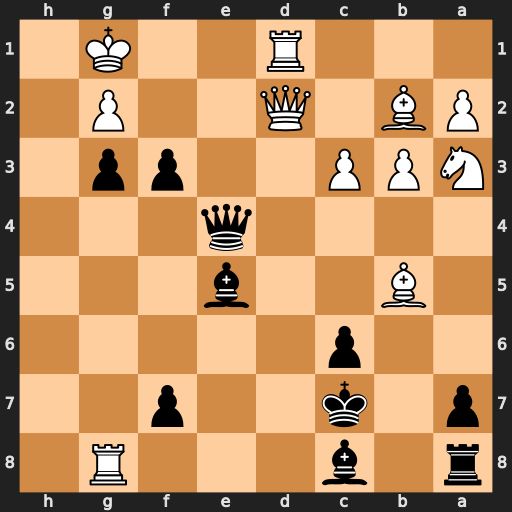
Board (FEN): r1b3R1/p1k2p2/2p5/1B2b3/4q3/NPP2pp1/PB1Q2P1/3R2K1
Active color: b
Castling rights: -
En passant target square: -
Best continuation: f2+ Kf1 Bh3 gxh3 Rxg8